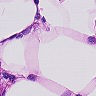
Metastatic tissue present: no